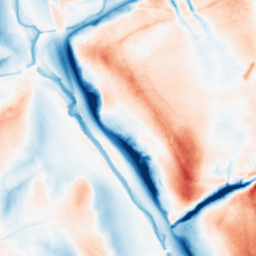
Category: classical
Decomposition family: gaussian_anisotropic
Decomposition parameters: sigma_x: 20
sigma_y: 5
Upsampling method: linear_exact
Upsampling parameters: scale: 4
Upsampling scale: 4